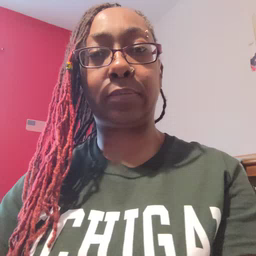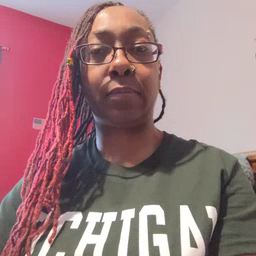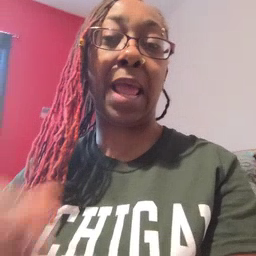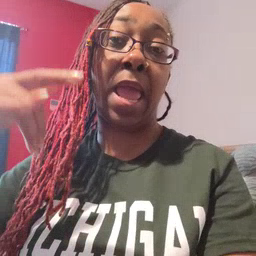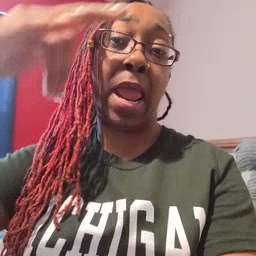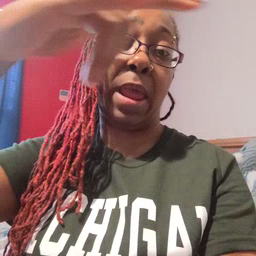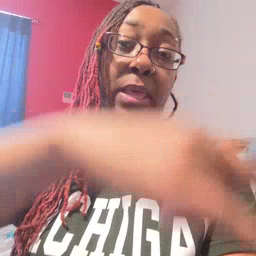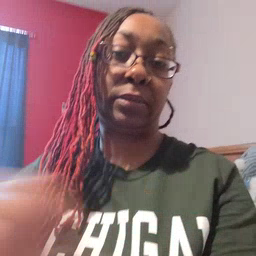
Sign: airplane